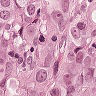
Metastatic tissue present: yes